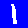
Digit: 1